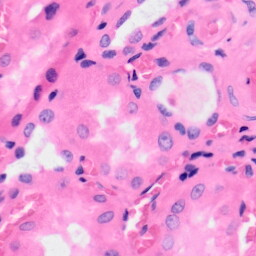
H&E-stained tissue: Kidney